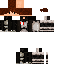
A male human skin with medium skin, wearing brown long hair dressed in a blue armor chest and black pants, featuring a closed mouth.